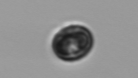
Label: Thalassiosira